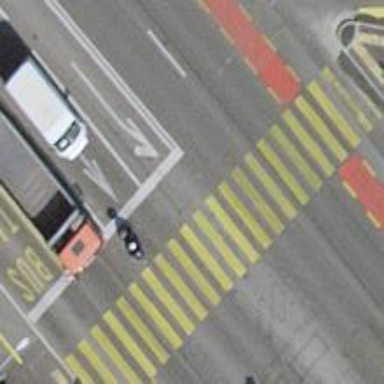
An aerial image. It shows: Road crossing with traffic signals.